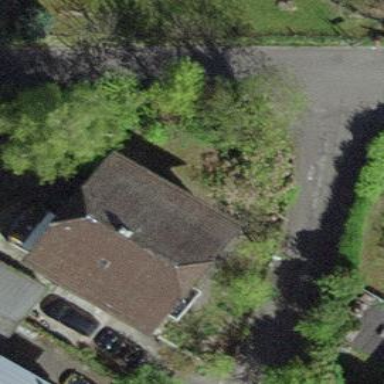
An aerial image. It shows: Detached building.